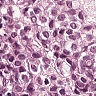
Metastatic tissue present: yes